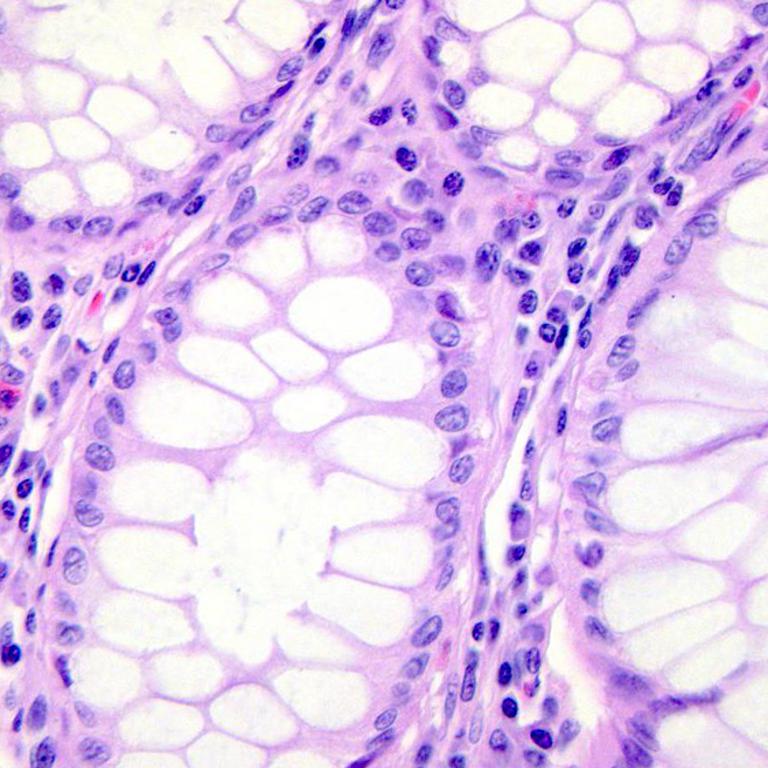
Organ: colon
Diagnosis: benign